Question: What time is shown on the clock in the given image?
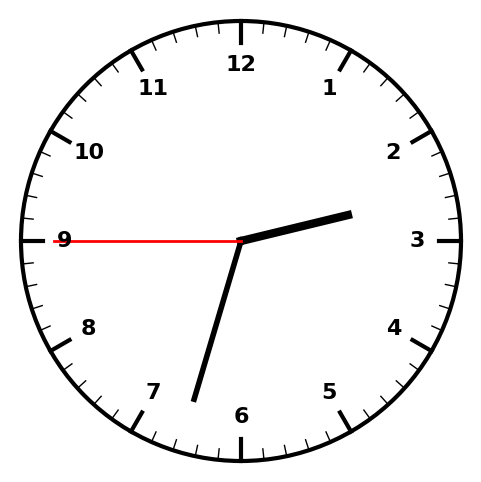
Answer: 02:32:45